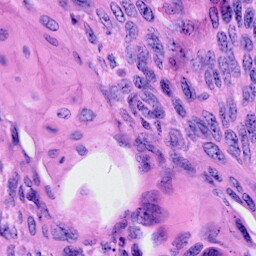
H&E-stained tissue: Cervix